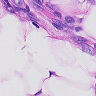
Metastatic tissue present: yes